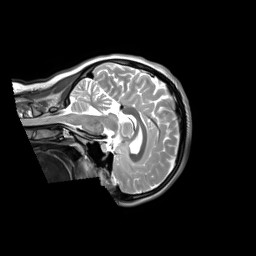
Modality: T2w
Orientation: sagittal
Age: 20
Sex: female
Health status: ill
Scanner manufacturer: siemens
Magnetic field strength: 3 T
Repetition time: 2.8 s
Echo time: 0.326 s